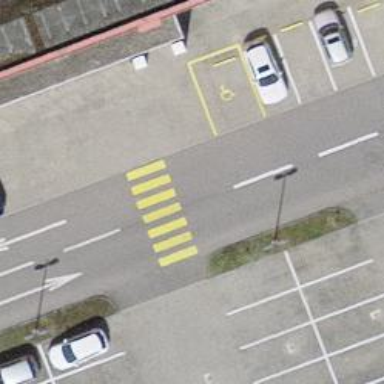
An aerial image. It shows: Marked zebra crossing on the road.